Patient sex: M
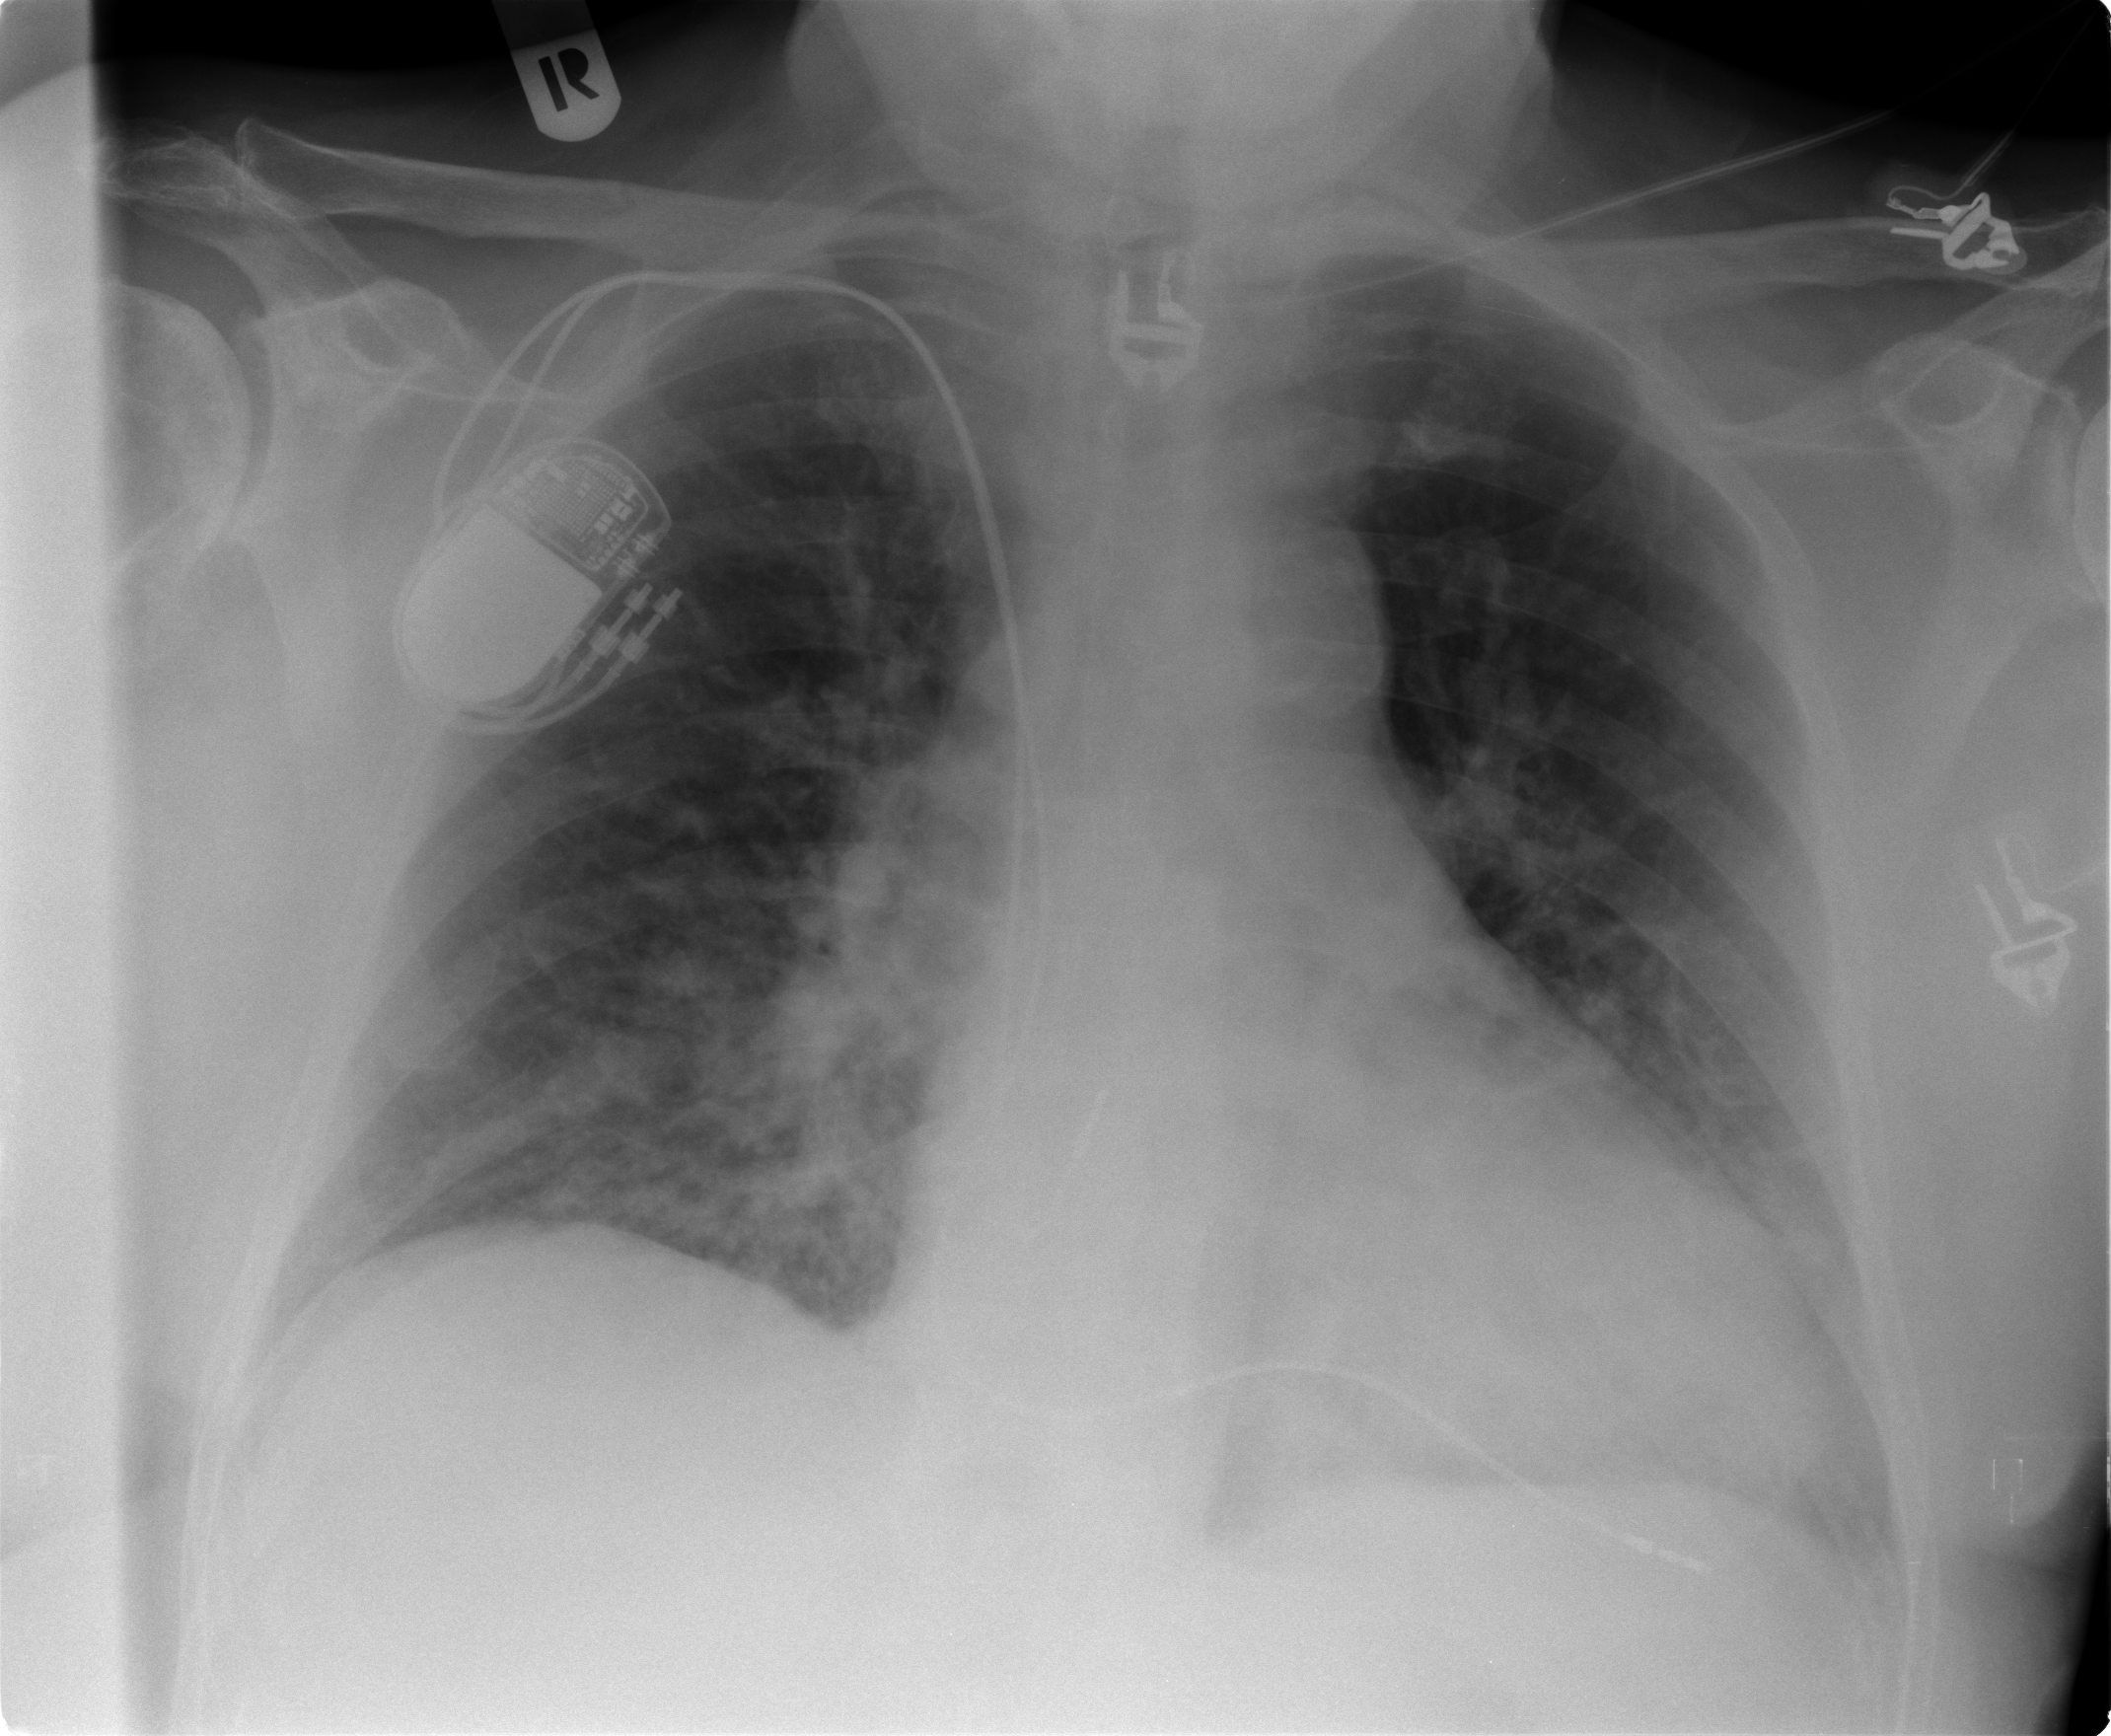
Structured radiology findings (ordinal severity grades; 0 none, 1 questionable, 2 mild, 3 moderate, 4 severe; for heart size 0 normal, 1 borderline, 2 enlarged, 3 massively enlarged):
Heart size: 2
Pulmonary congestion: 0
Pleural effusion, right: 0
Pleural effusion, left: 0
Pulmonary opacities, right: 2
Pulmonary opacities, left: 0
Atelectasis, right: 2
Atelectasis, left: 0